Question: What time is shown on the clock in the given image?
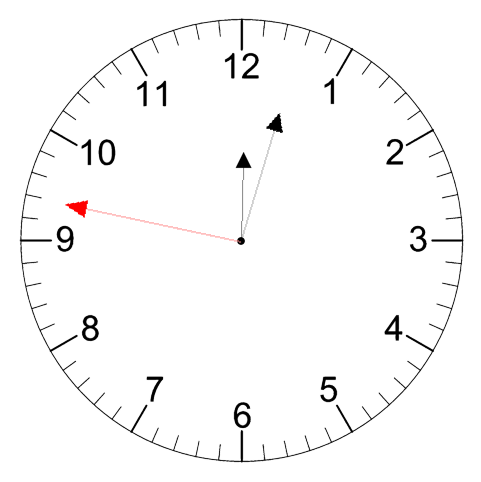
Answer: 12:02:47